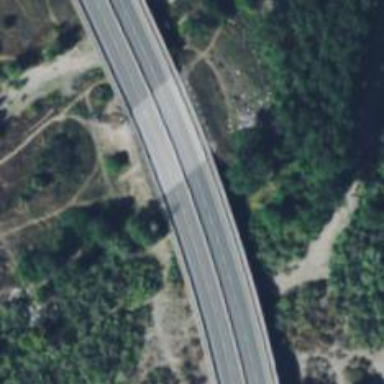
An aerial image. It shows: Trunk highway bridge.